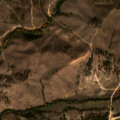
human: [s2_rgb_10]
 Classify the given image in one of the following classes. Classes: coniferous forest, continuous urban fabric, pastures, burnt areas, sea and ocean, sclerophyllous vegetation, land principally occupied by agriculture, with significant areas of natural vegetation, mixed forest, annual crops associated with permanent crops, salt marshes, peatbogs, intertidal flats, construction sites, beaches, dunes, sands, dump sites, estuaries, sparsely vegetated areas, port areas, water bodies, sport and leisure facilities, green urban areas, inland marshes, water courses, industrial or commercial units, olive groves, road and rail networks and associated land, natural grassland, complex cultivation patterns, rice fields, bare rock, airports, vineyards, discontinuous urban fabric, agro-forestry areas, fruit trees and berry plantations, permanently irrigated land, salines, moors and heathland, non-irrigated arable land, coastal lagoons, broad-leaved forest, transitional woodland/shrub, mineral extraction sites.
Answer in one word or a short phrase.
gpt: non-irrigated arable land, agro-forestry areas, broad-leaved forest, transitional woodland/shrub